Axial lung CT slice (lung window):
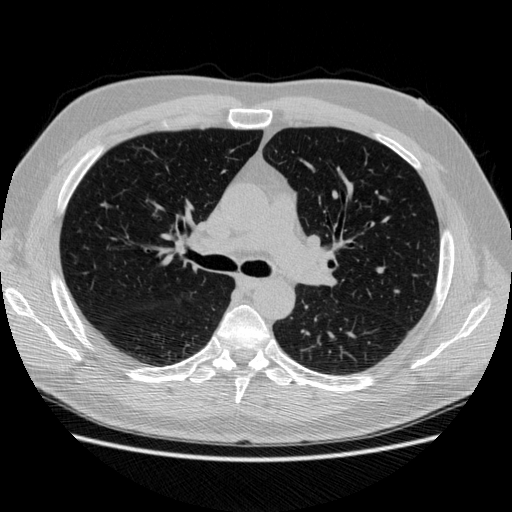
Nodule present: no